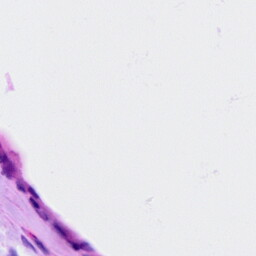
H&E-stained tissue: Ovarian